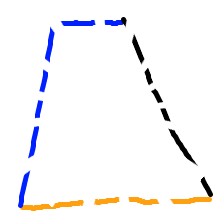
Shape: trapezoid